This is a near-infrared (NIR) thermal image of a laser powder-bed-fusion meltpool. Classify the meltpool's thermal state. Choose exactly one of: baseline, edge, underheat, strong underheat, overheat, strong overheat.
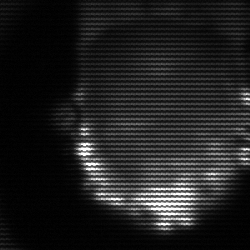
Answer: baseline